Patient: sex M, age 65
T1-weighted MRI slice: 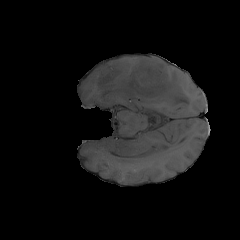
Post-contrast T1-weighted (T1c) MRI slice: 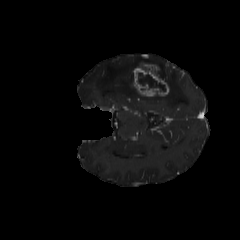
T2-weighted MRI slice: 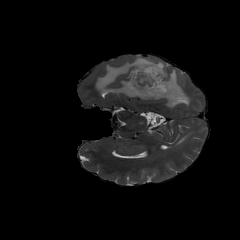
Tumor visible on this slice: yes
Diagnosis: Glioblastoma, IDH-wildtype
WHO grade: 4